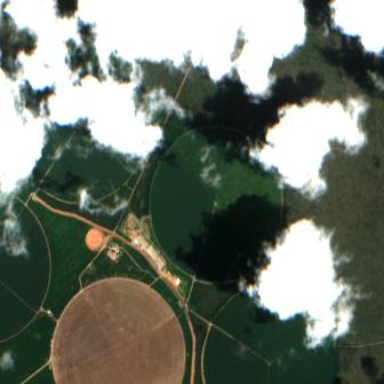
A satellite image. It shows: Farmland used for cultivating coffee crops.